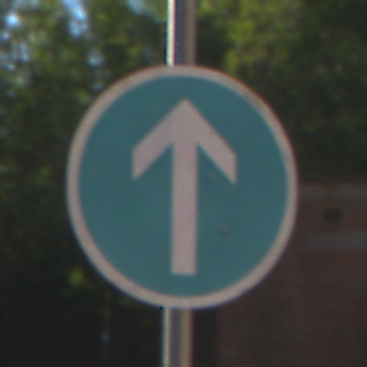
Verkehrszeichen: VorgeschriebeneFahrtrichtungGeradeaus
Umgebung: Outdoor, Suburban
Tageszeit: MorningAfternoon
Wetter: PartlyCloudy
Licht: Natural
Jahreszeit: NotSpecified
Kontrast: HighContrast